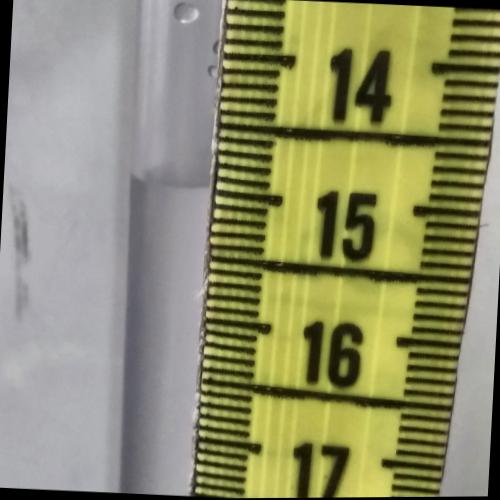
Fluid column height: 15.0 cm